Question: I have a query which gives Server drives space, if it hits less than 25 GB. But I need on percentage Basis like if it hits less than 10% then it should alert us. I require this as we are in discussions about buying monitoring tools.
Here is the query:
'''
Create Procedure dbo.DiskSpaceAlert_Surya
As
Begin
create table #DriveSpaceLeft (Drive varchar(10),
[MB Free] bigint)
insert #DriveSpaceLeft (Drive, [MB Free])
EXEC master.dbo.xp_fixeddrives;
create table DrivesWithIssue (Drive varchar(10),
[MB Free] bigint )
insert into DrivesWithIssue
select Drive, [MB Free] from #DriveSpaceLeft
where [MB Free] < 25000
drop table #DriveSpaceLeft
declare @cnt int
select @cnt=COUNT(1) from DrivesWithIssue
if (@cnt > 0)
begin
declare @strsubject varchar(100)
select @strsubject='Check drive space on ' + @@SERVERNAME
declare @tableHTML nvarchar(max);
set @tableHTML =
N'<H1>Drives with less that 25 GB Free - ' + @@SERVERNAME + '</H1>' +
N'<table border="1">' +
N'<tr><th>Drive</th>' +
N'<th>MB Free</th></tr>' +
CAST ( ( SELECT td = [Drive], '',
td = [MB Free]
FROM DrivesWithIssue
FOR XML PATH('tr'), TYPE
) AS NVARCHAR(MAX) ) +
N'</table>' ;
EXEC msdb.dbo.sp_send_dbmail
--@from_address='test@test.com',
@recipients='',
@subject = @strsubject,
@body = @tableHTML,
@body_format = 'HTML' ,
@profile_name='Databasemail'
end
drop table DrivesWithIssue
End
'''
And the result is

I need another column as percentage Free.
Please feel free to share if you have any other scripts to fulfill this requirement.
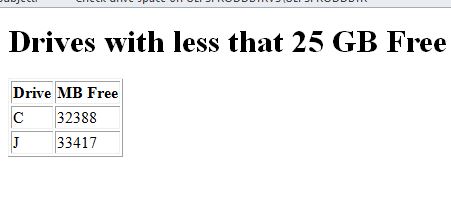
Answer: I have found a way to solve the same...
SP to get an alert if drive space is < 10
'''
USE [MYDB]
GO
/****** Object: StoredProcedure [dbo].[DiskSpaceAlert_Surya] Script Date: 3/24/2015 11:49:50 AM ******/
SET ANSI_NULLS ON
GO
SET QUOTED_IDENTIFIER ON
GO
Create Procedure [dbo].[DiskSpaceAlert_Surya]
As
Begin
declare @cnt int
create table #DriveSpaceLeft (Drive varchar(10), [total_space] bigint,
[MB_Free] bigint, [percentage_free] decimal(12,2))
insert #DriveSpaceLeft (Drive, [total_space],[MB_Free],[percentage_free])
SELECT DISTINCT
--S.TOTAL_BYTES,s.available_bytes,s.logical_volume_name,*,
s.volume_mount_point [Drive],
CAST(s.TOTAL_BYTES / <PHONE> as decimal(12,2)) [Total Space MBs],
CAST(s.available_bytes / <PHONE> as decimal(12,2)) [AvailableMBs],
(CAST(s.available_bytes / <PHONE> as decimal(12,2)) /
CAST(s.TOTAL_BYTES / <PHONE> as decimal(12,2)) * 100) [Percentage]
FROM
sys.master_files f
CROSS APPLY sys.dm_os_volume_stats(f.database_id, f.[file_id]) s;
SELECT @cnt=COUNT(*) FROM #DriveSpaceLeft WHERE percentage_free < 50
if (@cnt > 0)
begin
declare @strsubject varchar(100)
select @strsubject='Check drive space on ' + @@SERVERNAME
declare @tableHTML nvarchar(max);
set @tableHTML =
N'<H1>Drives with less than 10% Free - ' + @@SERVERNAME + '</H1>' +
N'<table border="1">' +
N'<tr><th>Drive</th>' +
N'<th>Total space</th>'+
N'<th>MB Free</th>'+
N'<th>Percentage (%) Free</th></tr>' +
CAST ( ( SELECT td = [Drive], '',
td = [total_space], '',
td = [MB_Free], ' ',
td = [percentage_free]
FROM #DriveSpaceLeft WHERE percentage_free < 50
FOR XML PATH('tr'), TYPE
) AS NVARCHAR(MAX) ) +
N'</table>' ;
EXEC msdb.dbo.sp_send_dbmail
@recipients='con-balususr@mail.com;',
@subject = @strsubject,
@body = @tableHTML,
@body_format = 'HTML' ,
@profile_name='Databasemail'
end
DROP TABLE #DriveSpaceLeft
End
GO
'''
And the Result is (I have tested for below 50%)

Thanks all for your valuable Time....